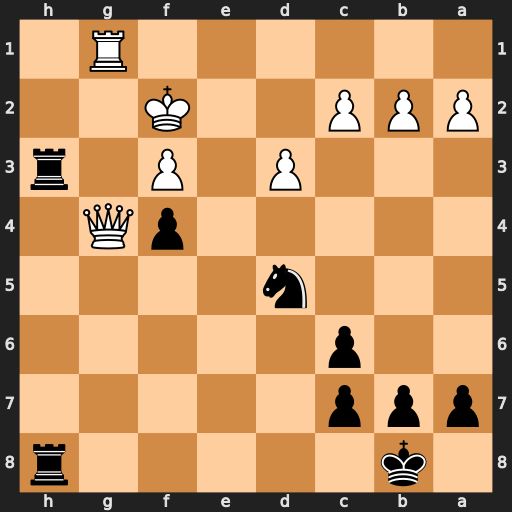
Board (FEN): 1k5r/ppp5/2p5/3n4/5pQ1/3P1P1r/PPP2K2/6R1
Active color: b
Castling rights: -
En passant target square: -
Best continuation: Rh2+ Rg2 Ne3